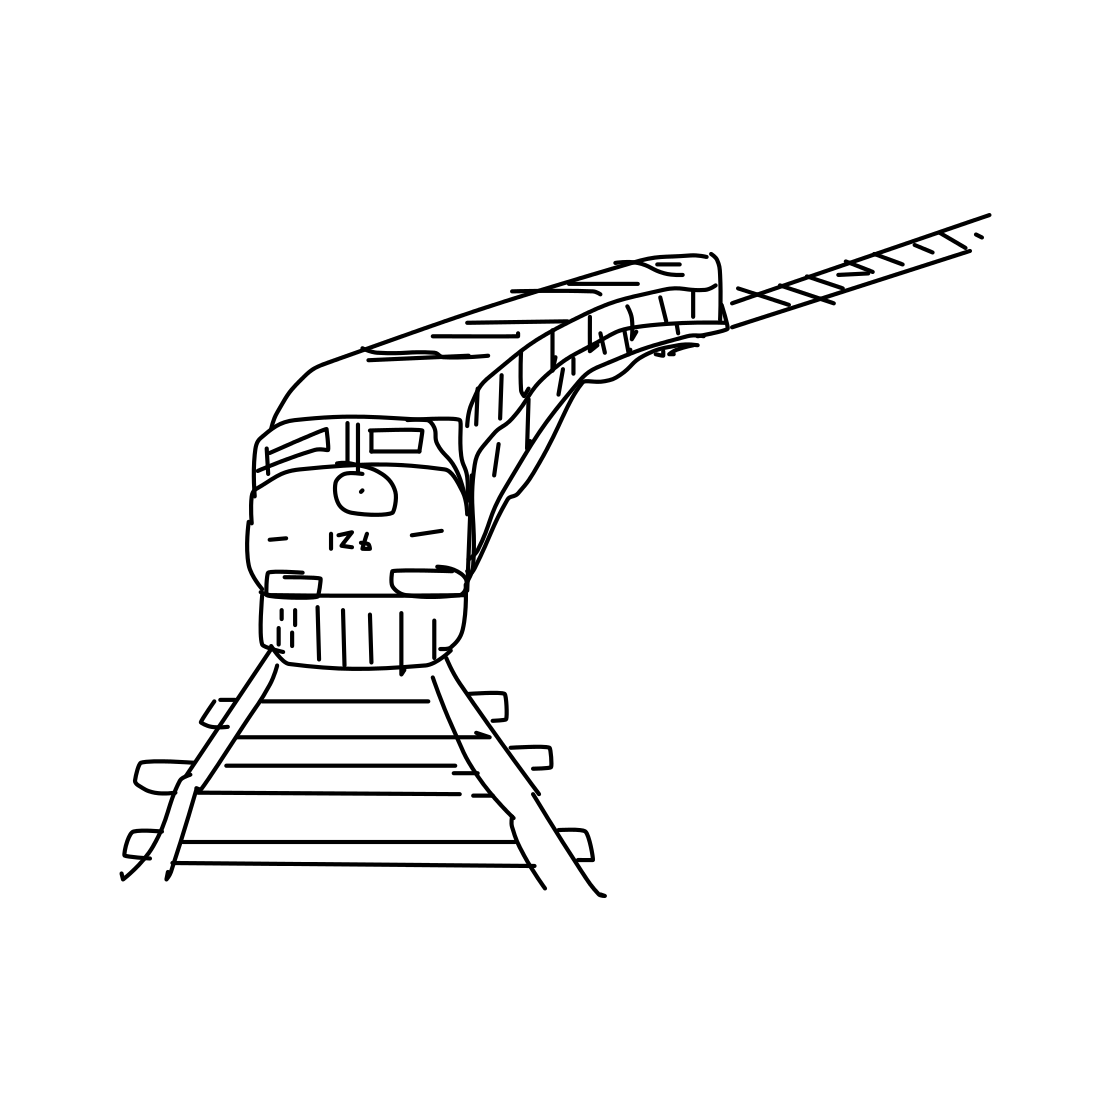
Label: train